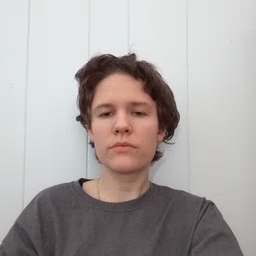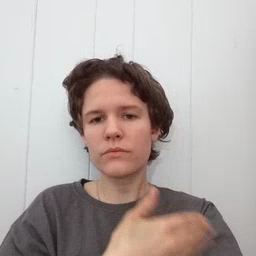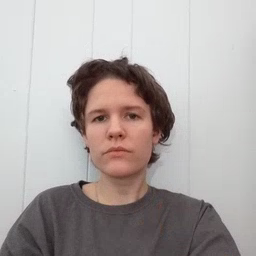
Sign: arm